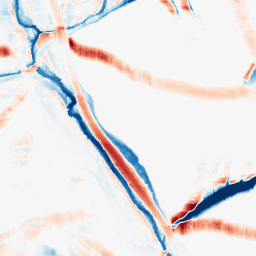
Category: morphological
Decomposition family: morphological_rect
Decomposition parameters: operation: average
width: 20
height: 20
Upsampling method: bicubic_3x
Upsampling parameters: scale: 3
Upsampling scale: 3